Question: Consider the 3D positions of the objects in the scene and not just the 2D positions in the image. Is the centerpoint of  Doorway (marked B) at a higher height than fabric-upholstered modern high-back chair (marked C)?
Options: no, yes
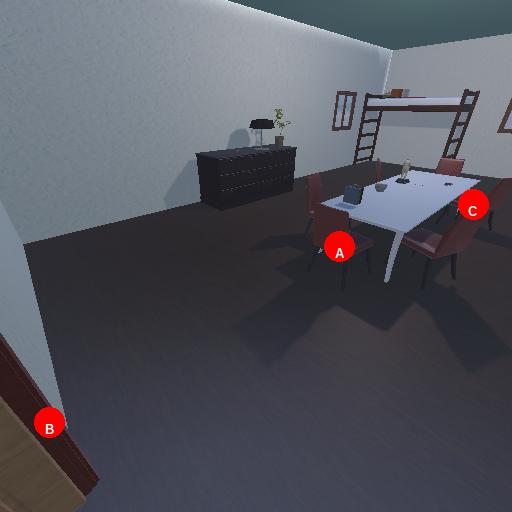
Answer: no